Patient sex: M
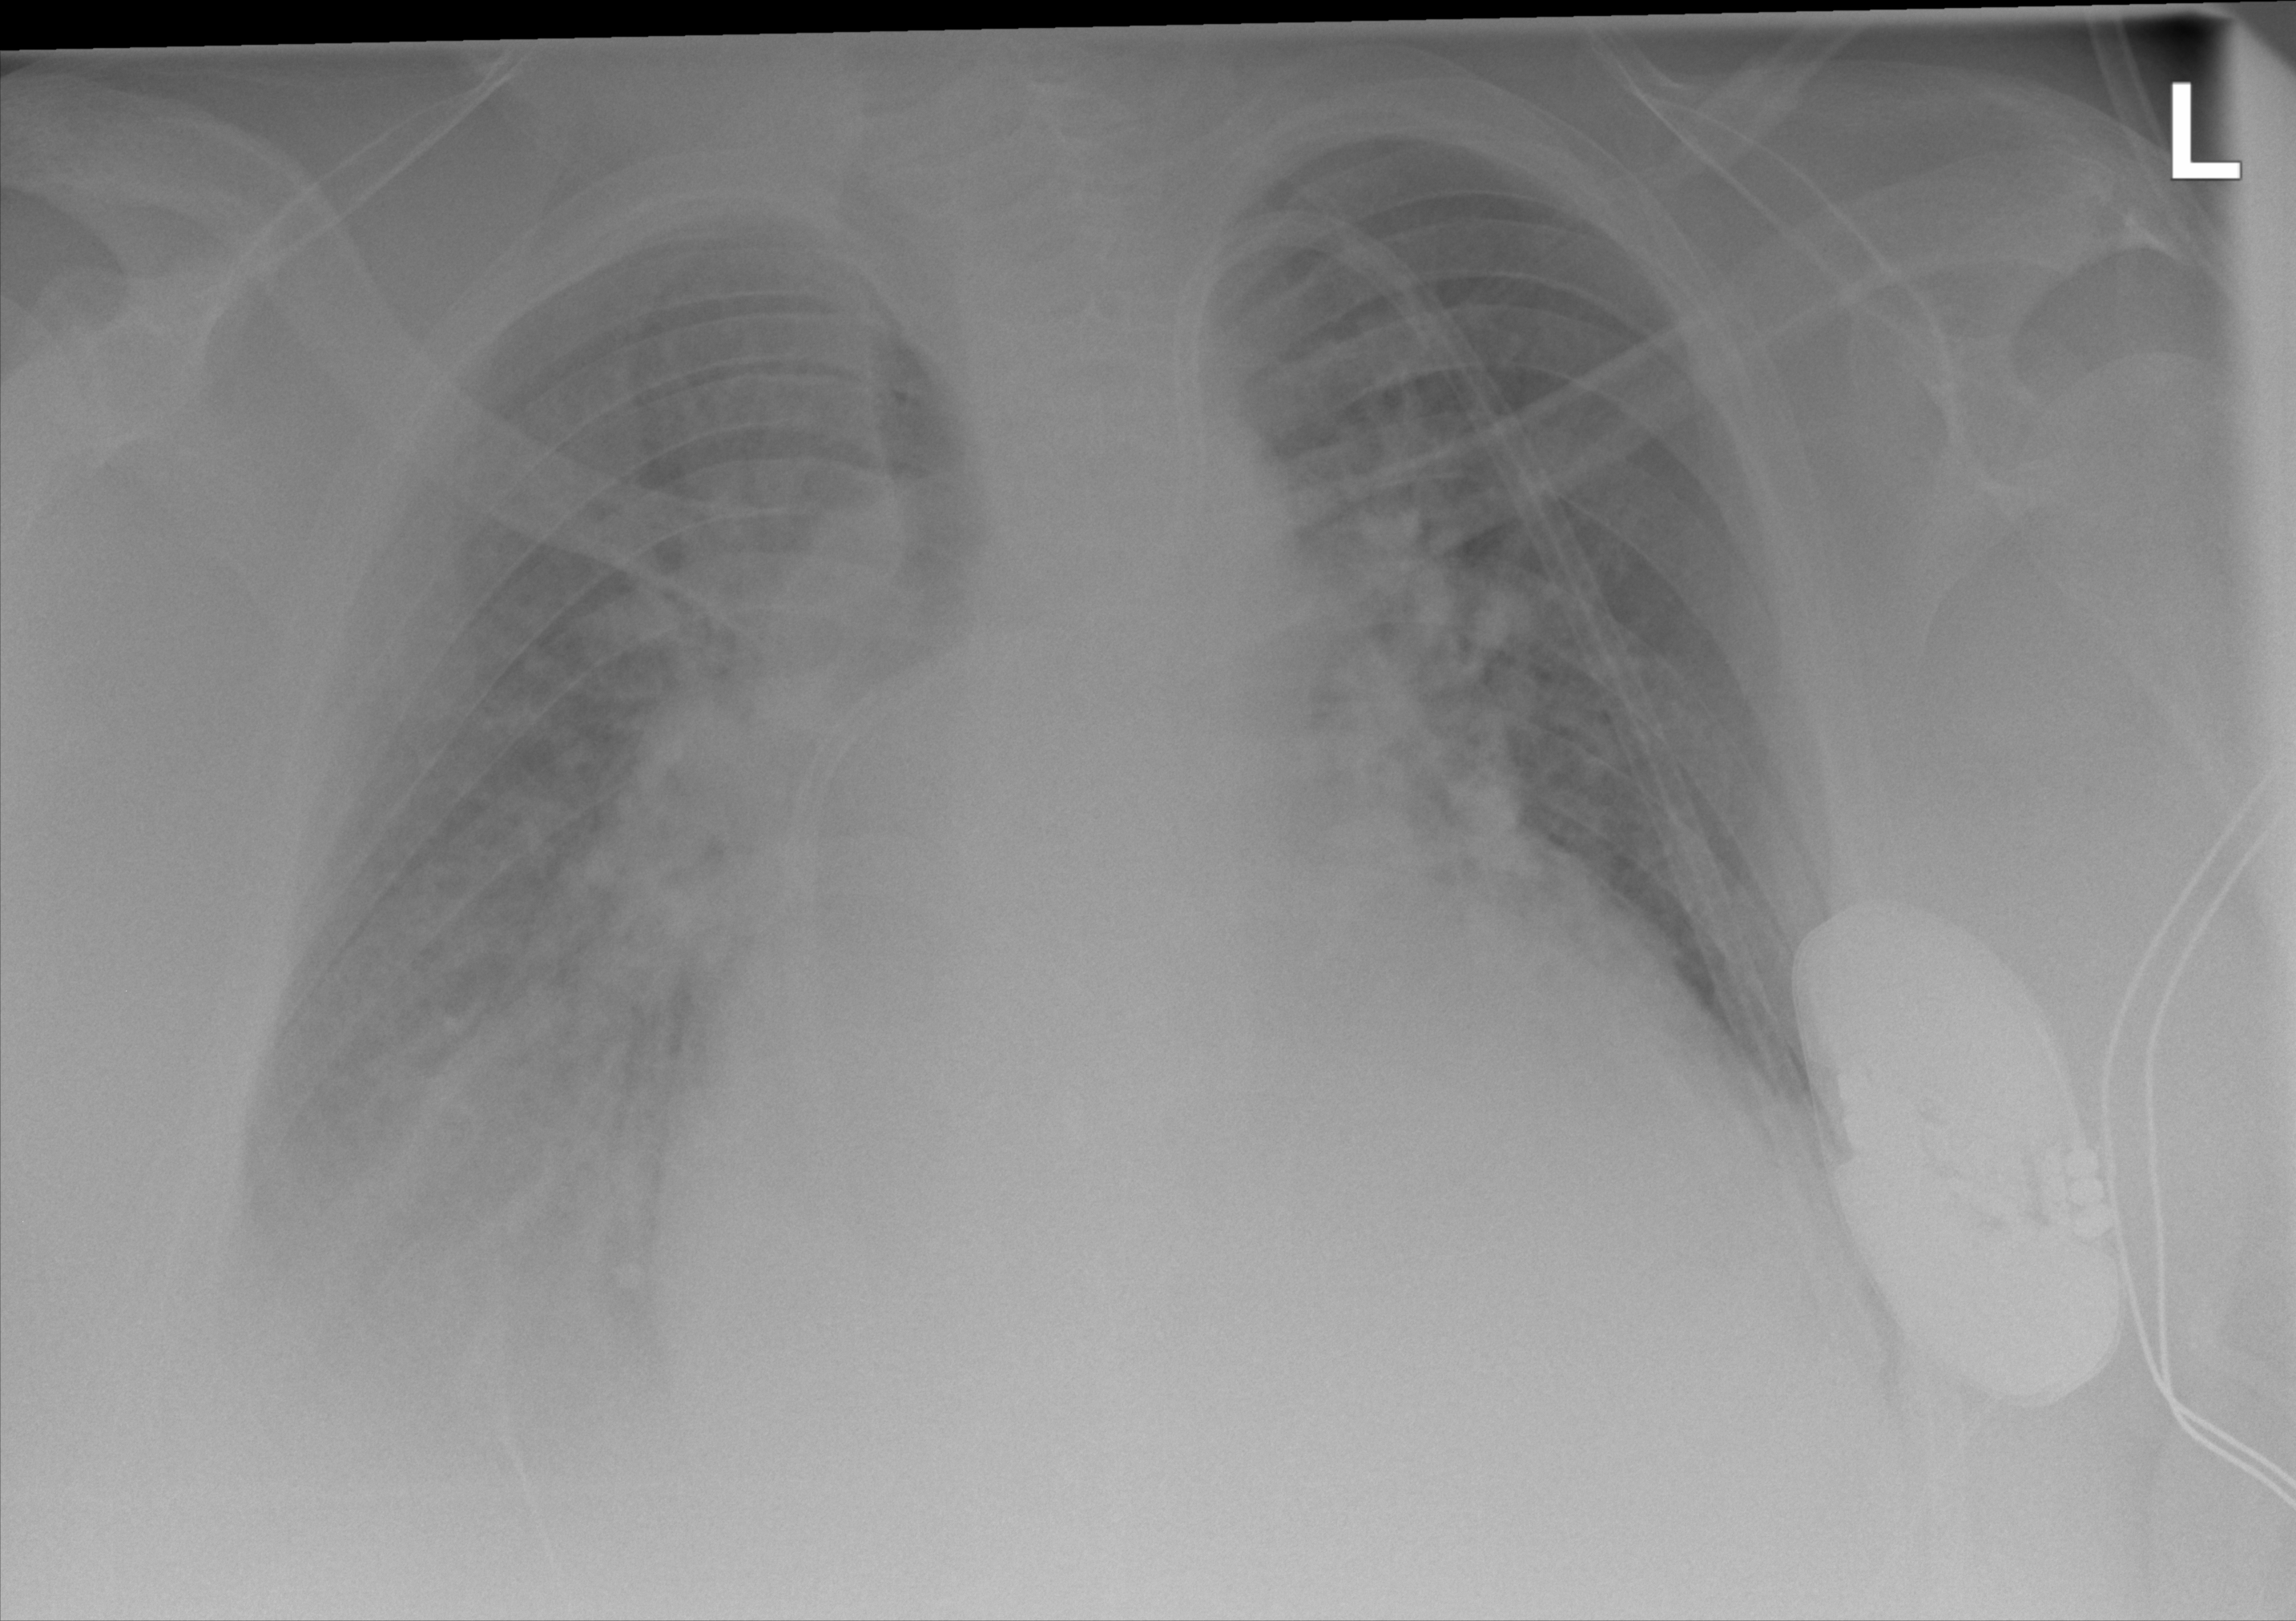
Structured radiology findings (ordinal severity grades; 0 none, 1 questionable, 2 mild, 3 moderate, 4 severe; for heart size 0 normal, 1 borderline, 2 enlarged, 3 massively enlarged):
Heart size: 3
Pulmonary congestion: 3
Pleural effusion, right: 3
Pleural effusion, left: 1
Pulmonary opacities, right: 2
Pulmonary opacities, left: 1
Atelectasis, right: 2
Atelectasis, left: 2